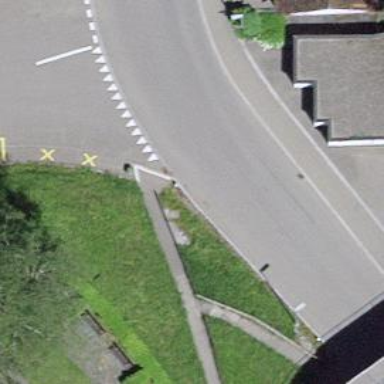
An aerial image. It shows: Tertiary road with sidewalk on the left.